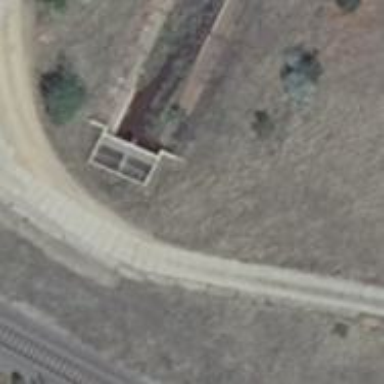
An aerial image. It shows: Culvert tunnel.